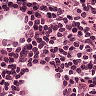
Metastatic tissue present: no